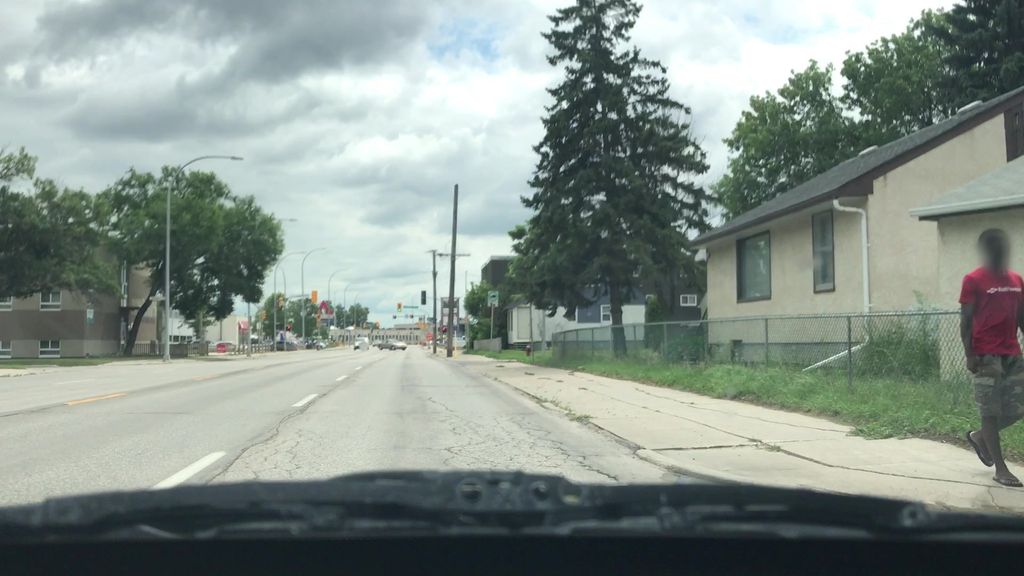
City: winnipeg